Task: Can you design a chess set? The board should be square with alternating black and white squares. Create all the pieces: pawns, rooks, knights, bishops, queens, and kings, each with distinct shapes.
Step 4405:
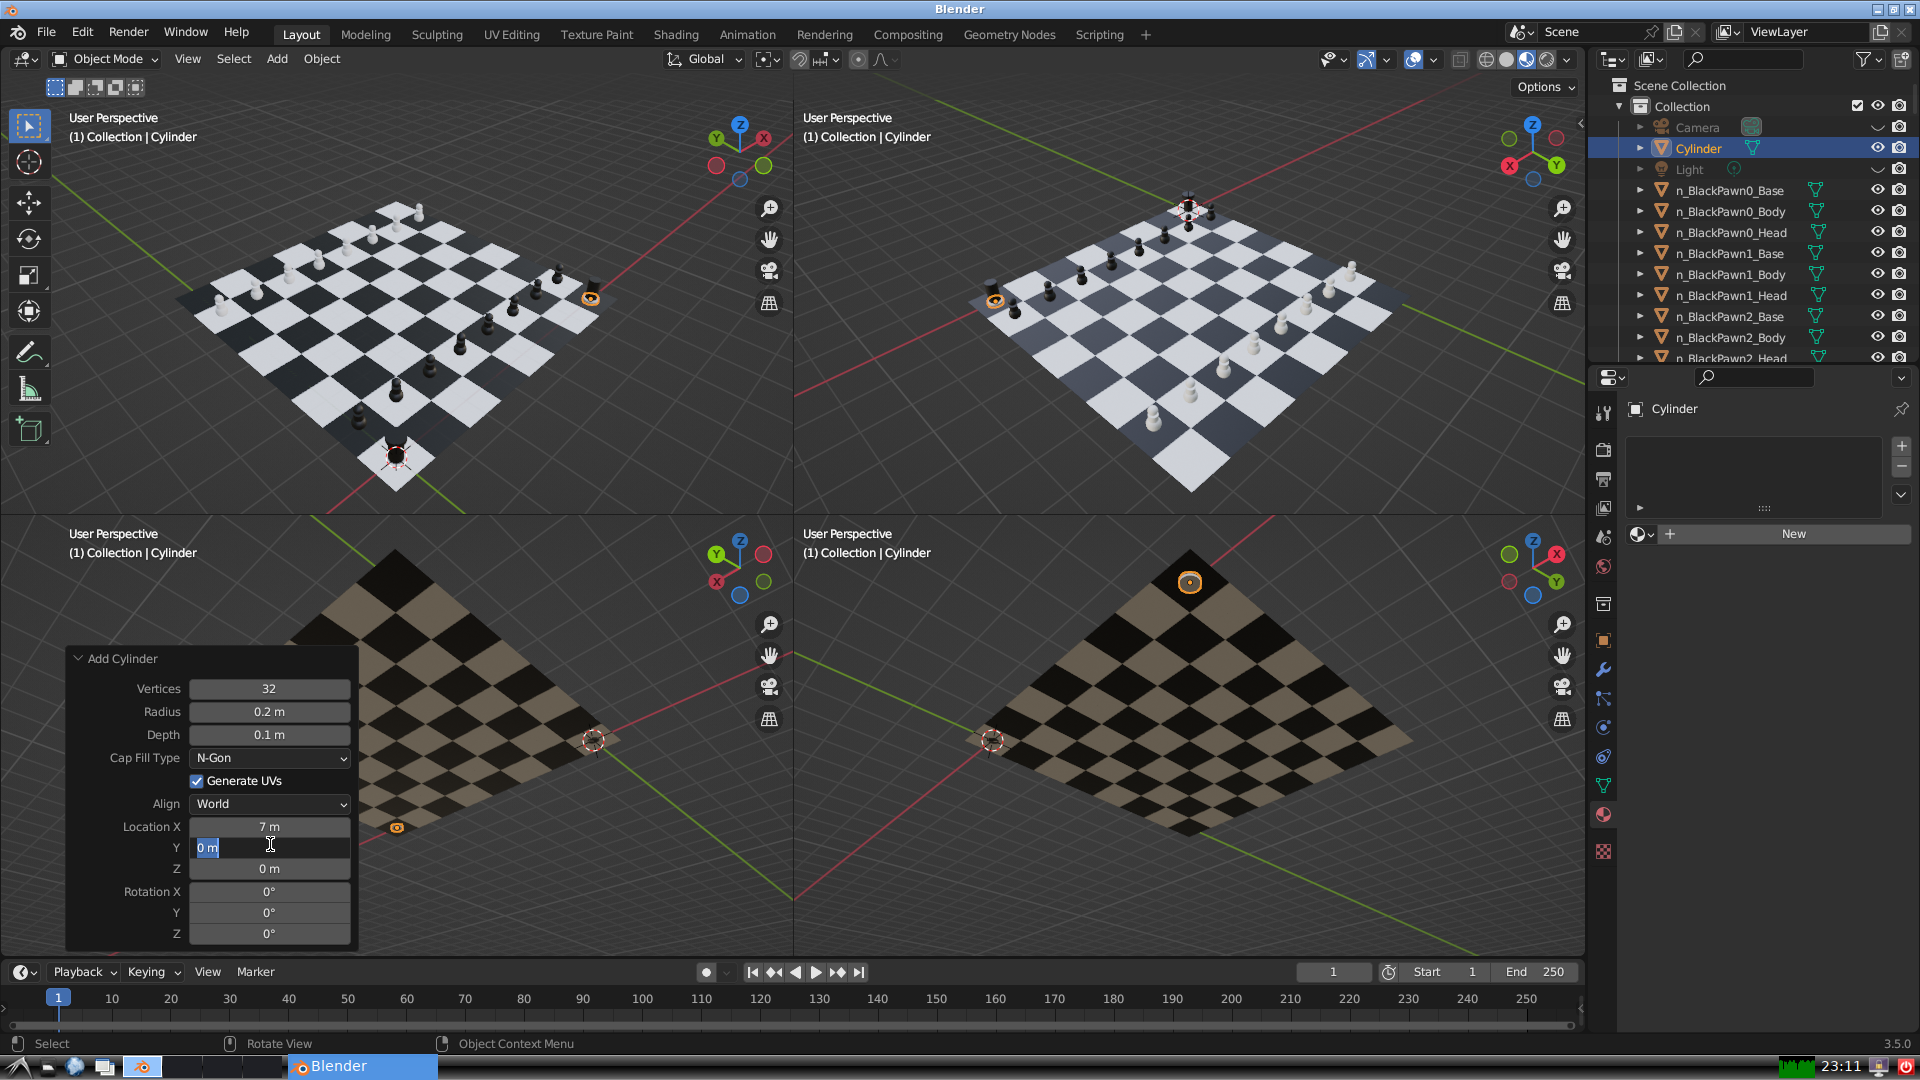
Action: input_text: 0.0